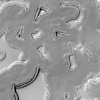
Atmospheric dust classification: not_dusty